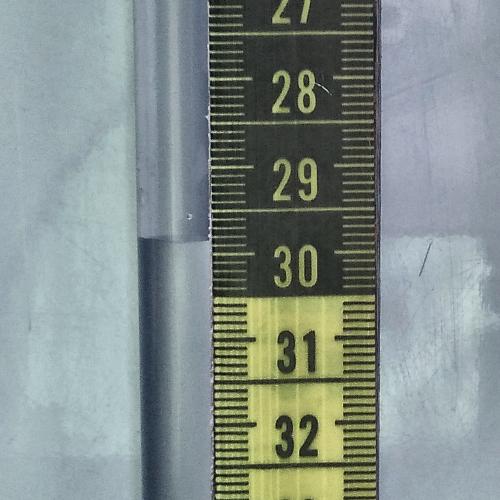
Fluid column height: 29.8 cm